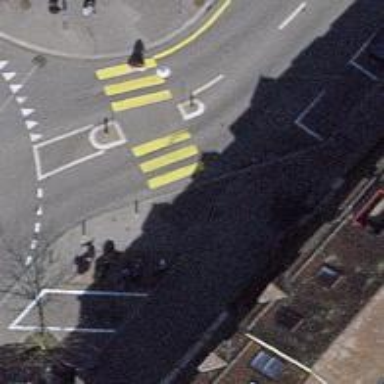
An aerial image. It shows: Asphalt sidewalk along the footway.